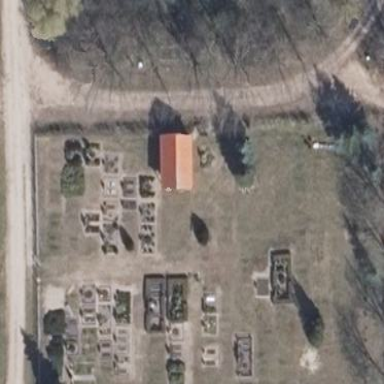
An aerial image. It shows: Cemetery.